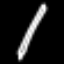
Label: pencil